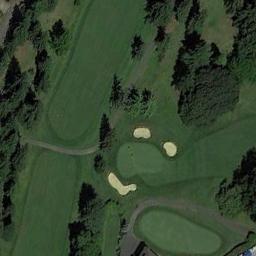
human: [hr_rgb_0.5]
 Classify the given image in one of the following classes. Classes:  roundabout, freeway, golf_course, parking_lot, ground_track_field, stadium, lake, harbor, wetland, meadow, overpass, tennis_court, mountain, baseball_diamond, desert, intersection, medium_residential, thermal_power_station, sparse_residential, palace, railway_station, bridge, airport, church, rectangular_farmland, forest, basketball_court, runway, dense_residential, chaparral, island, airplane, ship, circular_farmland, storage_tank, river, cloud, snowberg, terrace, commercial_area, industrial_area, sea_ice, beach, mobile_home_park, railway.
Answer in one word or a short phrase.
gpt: golf_course